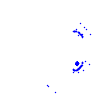
Particle: kaon